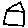
Label: house